Question: I am trying to make a very very basic puzzle game with 3 div boxes inside a div frame.
The logic I am thinking is when I click on div box I should be able to get the margin or padding of that empty side and move div to that way, but not able to do that, can anyone help me on it?
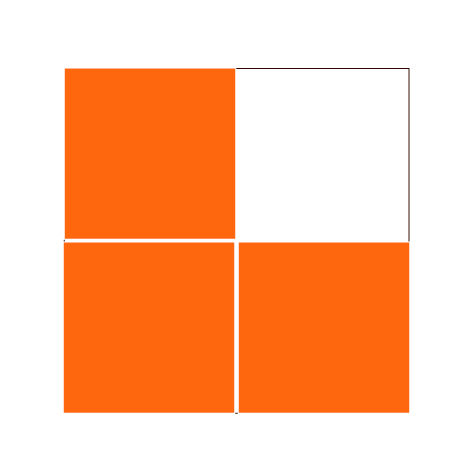
Answer: On the information you gave us, we are not able to answer you question properly, but however i might be able to help you go forward.
if you would make it 2x2 divs, give classes like this=
Every box would have box, then if box is orange, it would be orange, and if it is the empty one, it would have empty.
Then we would have id's. Maybe something like this:
left upper corner would be 11, right corner 12, second row 21 and 22.
Then when clicked, get that id, and check if div with $("#"+parseFloat($(this).id()) - 10).hasClass("empty"); (note that .id might not be true, but something like that with jQyery) So if that is true, the div above you is empty. Then you can do +1 to check next div in right, and -1 for div in the left, but in this case you need to check that you stay on the same row when checking left and right.
And then just play around with those classes you have. Give $(this).addClass("empty"); $(this).removeClass("orange") and give orange to the one you found and also remove empty from it.
Boom now you have a box game
'''
jQuery(document).ready(function ($) {
$(".box").click(function () {
if ($(this).hasClass("empty")) {
return;
}
var thisId = parseFloat($(this).attr("id"));
console.log(thisId)
console.log($("#" + (thisId - 1)))
if ($("#" + (thisId - 10)).hasClass("empty")) {
$("#" + (thisId - 10)).addClass("orange");
$("#" + (thisId - 10)).removeClass("empty");
$(this).addClass("empty");
$(this).removeClass("orange");
} else if ($("#" + (thisId + 10)).hasClass("empty")) {
$("#" + (thisId + 10)).addClass("orange");
$("#" + (thisId + 10)).removeClass("empty");
$(this).addClass("empty");
$(this).removeClass("orange");
} else if ($("#" + (thisId - 1)).hasClass("empty")) {
$("#" + (thisId - 1)).addClass("orange");
$("#" + (thisId - 1)).removeClass("empty");
$(this).addClass("empty");
$(this).removeClass("orange");
} else if ($("#" + (thisId + 1)).hasClass("empty")) {
$("#" + (thisId + 1)).addClass("orange");
$("#" + (thisId + 1)).removeClass("empty");
$(this).addClass("empty");
$(this).removeClass("orange");
}
})
})
'''
EDIT: here's jsFiddle <URL>